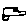
Label: car